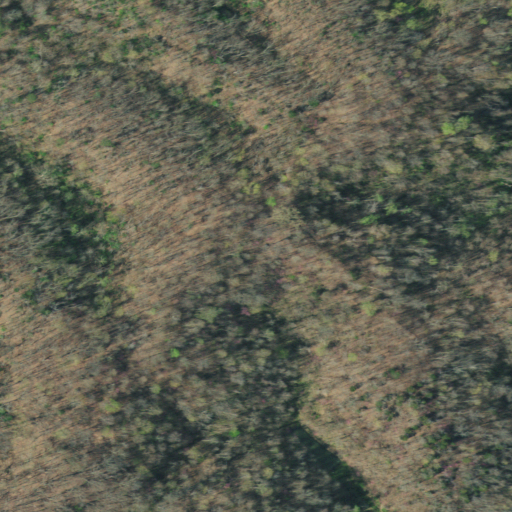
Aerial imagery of ridge(s) in Tennessee named Leading Ridge containing deciduous forest and mixed forest